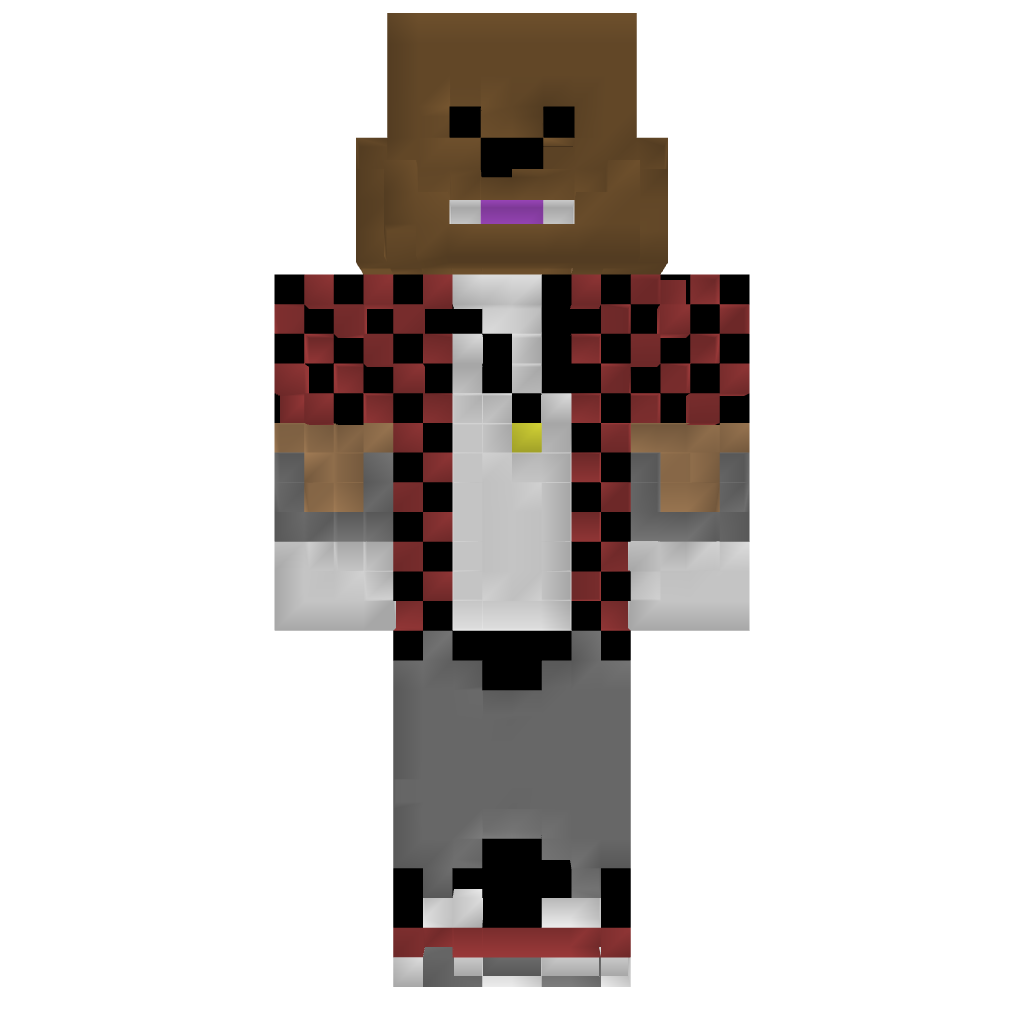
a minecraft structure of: Merome bad low quality